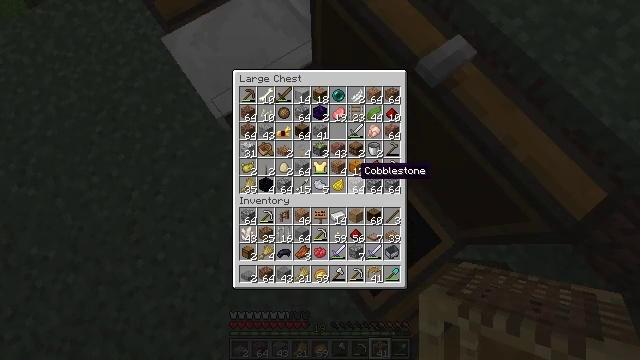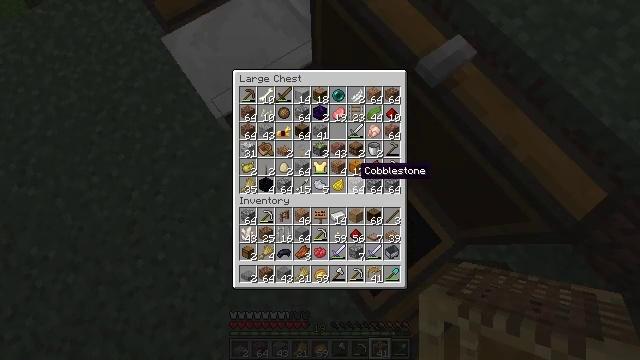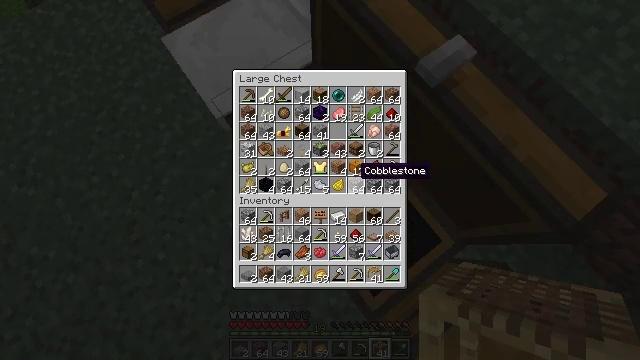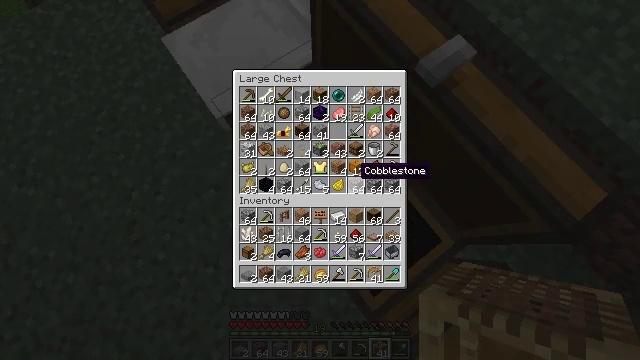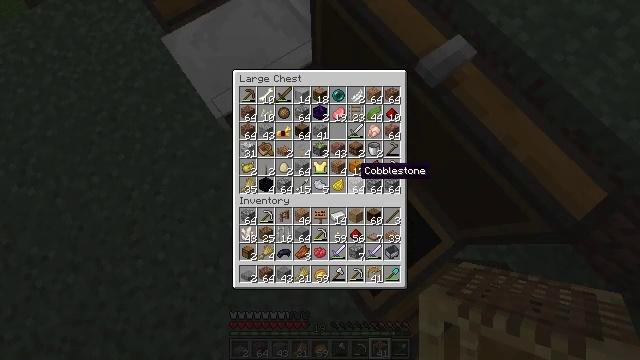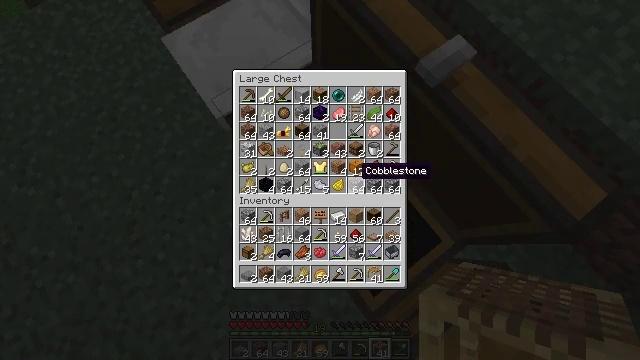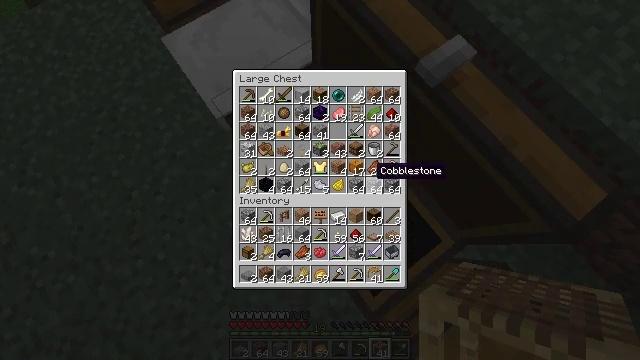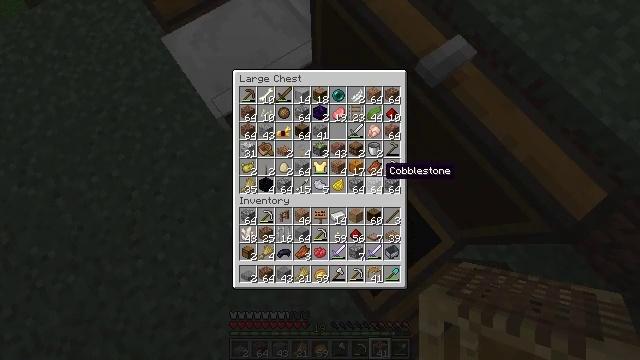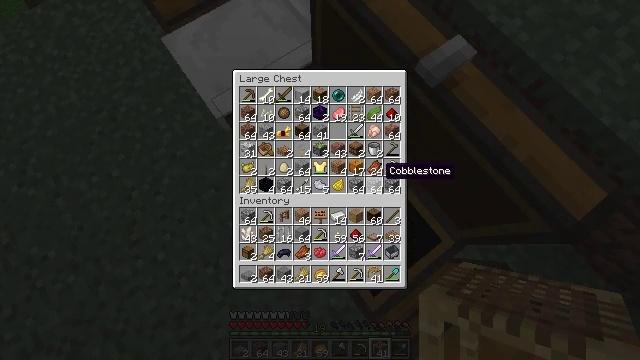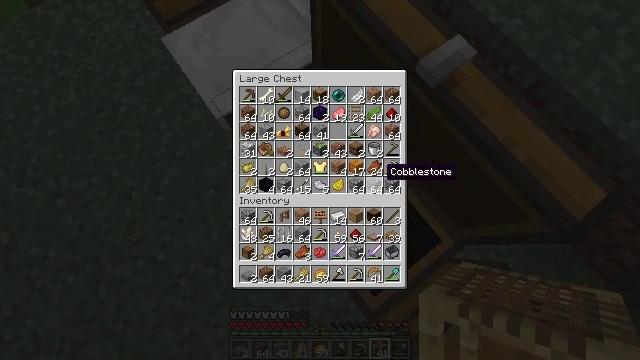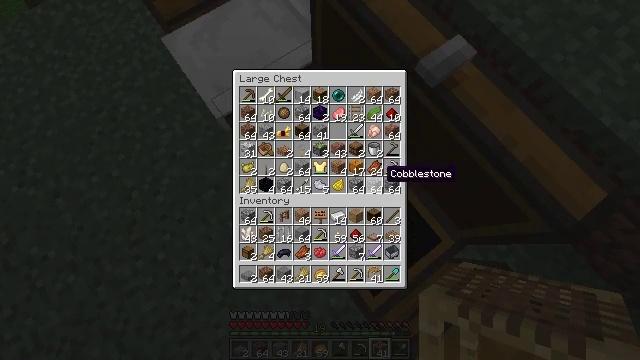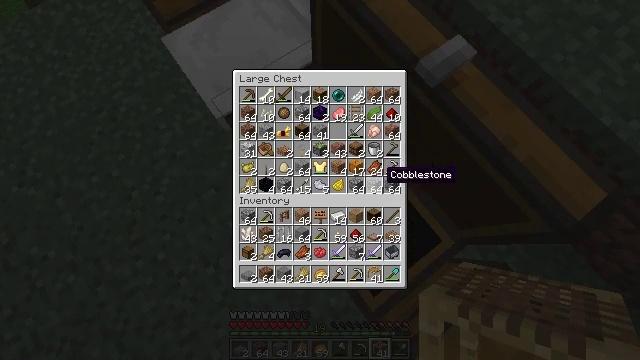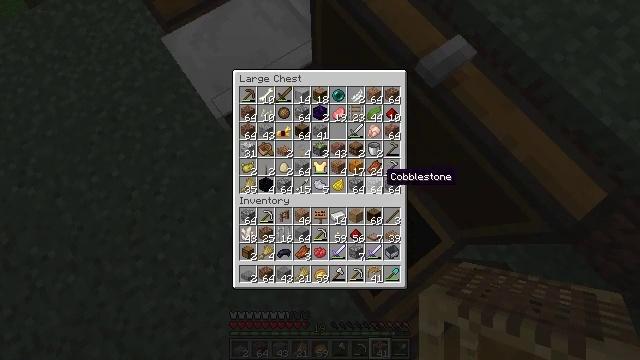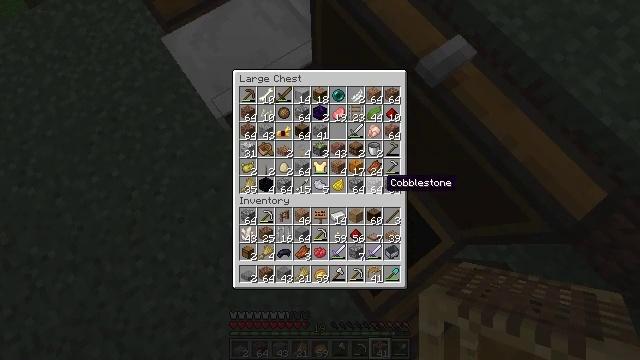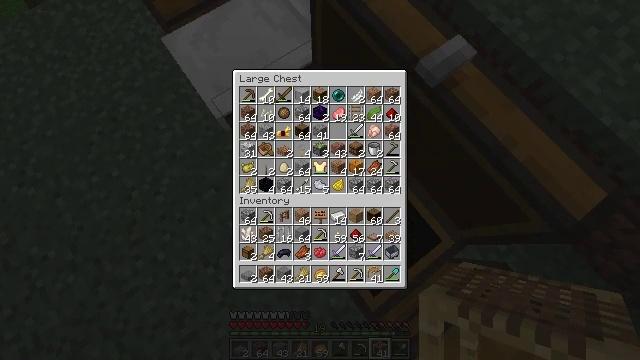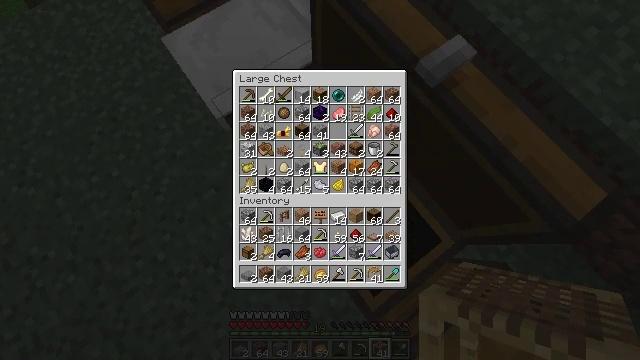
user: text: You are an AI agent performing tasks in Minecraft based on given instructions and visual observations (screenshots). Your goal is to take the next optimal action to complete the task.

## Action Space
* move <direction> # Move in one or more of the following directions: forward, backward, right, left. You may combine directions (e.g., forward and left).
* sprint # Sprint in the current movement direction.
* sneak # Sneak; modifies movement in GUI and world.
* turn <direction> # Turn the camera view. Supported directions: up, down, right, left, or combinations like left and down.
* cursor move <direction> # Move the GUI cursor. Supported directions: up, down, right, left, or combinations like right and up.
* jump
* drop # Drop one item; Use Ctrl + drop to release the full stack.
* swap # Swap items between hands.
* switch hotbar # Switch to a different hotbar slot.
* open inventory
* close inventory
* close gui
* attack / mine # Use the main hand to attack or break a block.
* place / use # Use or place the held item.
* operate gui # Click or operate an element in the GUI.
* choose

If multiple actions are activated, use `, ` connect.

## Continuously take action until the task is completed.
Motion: motion action
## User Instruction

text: Cook sand in a furnace to get glass.
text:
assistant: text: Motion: no_op
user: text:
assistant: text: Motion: no_op
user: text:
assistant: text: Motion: no_op
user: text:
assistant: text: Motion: no_op
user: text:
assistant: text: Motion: no_op
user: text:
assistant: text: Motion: cursor move right
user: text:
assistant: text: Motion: cursor move right
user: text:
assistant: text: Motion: no_op
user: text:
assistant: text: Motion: no_op
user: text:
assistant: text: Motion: no_op
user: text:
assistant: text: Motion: no_op
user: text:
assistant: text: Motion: no_op
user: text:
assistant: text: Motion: no_op
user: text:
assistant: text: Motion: cursor move down
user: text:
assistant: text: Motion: no_op
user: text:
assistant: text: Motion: no_op
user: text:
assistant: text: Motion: no_op
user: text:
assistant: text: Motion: no_op
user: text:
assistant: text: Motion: no_op
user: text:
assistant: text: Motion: no_op
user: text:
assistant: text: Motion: no_op
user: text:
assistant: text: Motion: no_op
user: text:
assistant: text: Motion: no_op
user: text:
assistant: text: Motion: no_op
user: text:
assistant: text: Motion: no_op
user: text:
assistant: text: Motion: no_op
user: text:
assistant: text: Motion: no_op
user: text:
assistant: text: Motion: no_op
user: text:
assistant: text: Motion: no_op
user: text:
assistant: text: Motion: no_op